RGB frame:
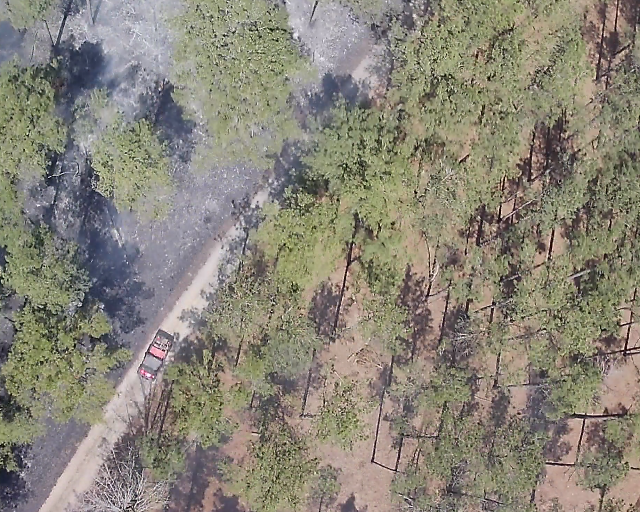
Thermal frame:
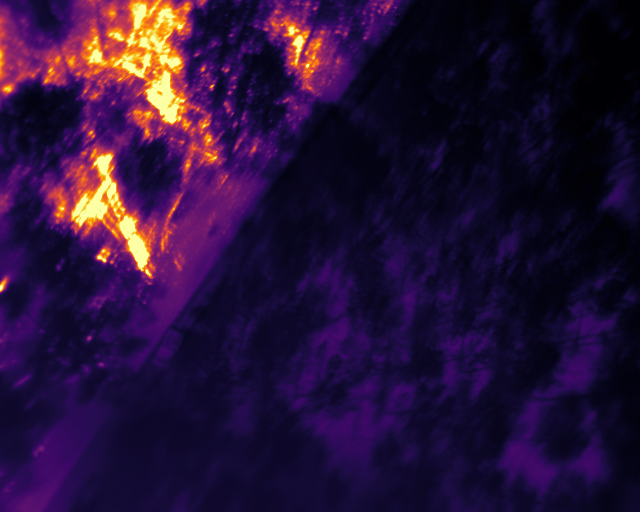
Captured: 2026-02-27 02:42:12
Pixels at or above 80 °C: 19399 (fraction of frame: 0.0592)